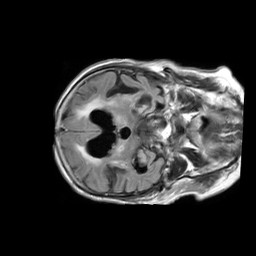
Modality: FLAIR
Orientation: axial
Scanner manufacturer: philips
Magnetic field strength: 1.5 T
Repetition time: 11 s
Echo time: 0.14 s